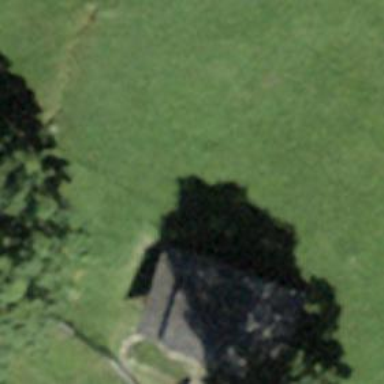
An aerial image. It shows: Isolated dwelling in remote location.